Interaction volume radius: 5 \u00c5
Interaction volume height: 15 \u00c5
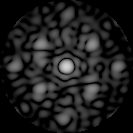
Disorder parameter: 0.4892